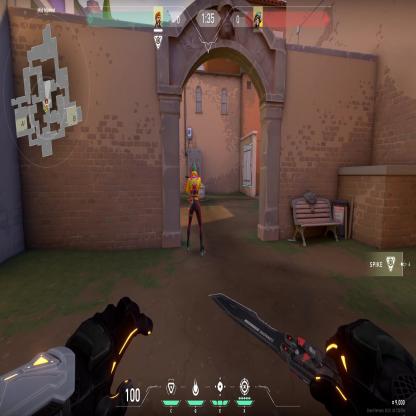
Label: enemy